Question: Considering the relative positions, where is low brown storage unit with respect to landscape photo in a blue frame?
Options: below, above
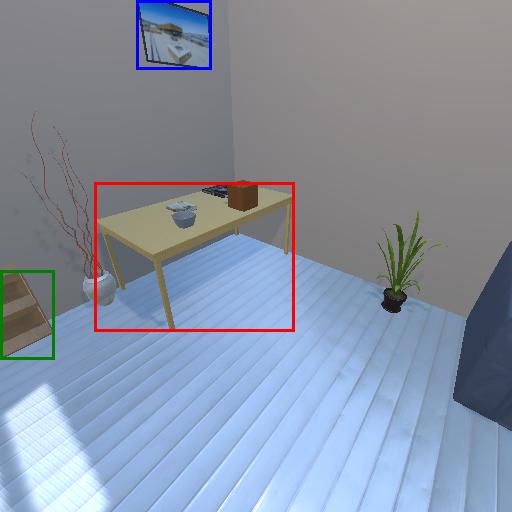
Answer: below